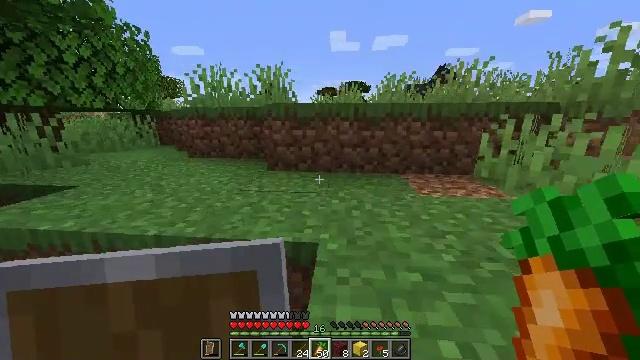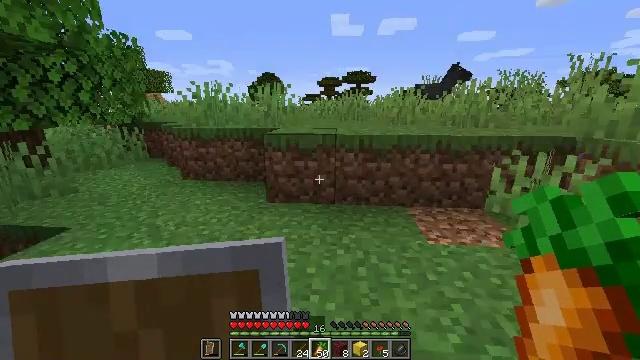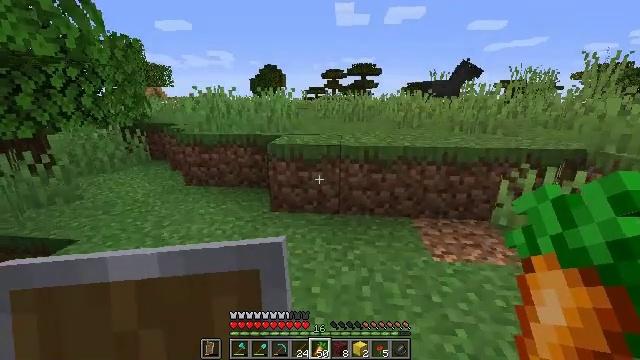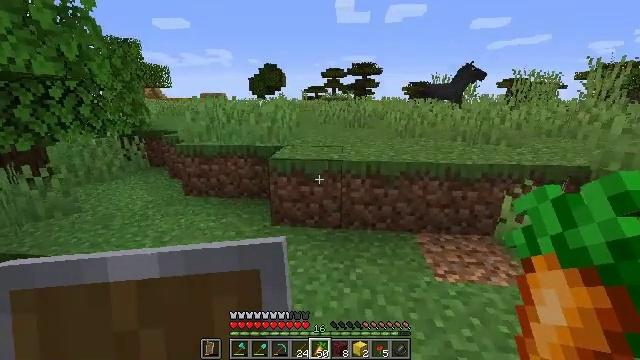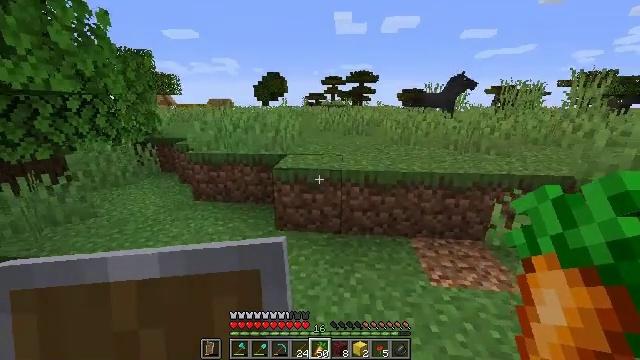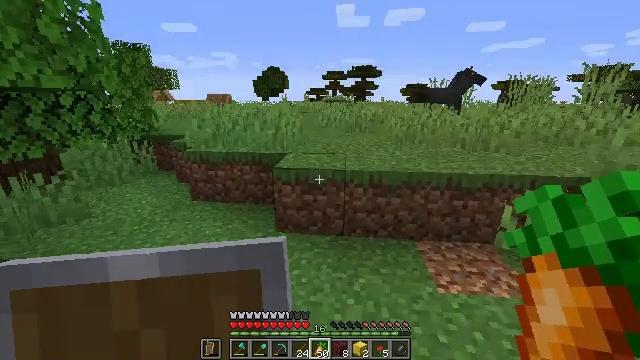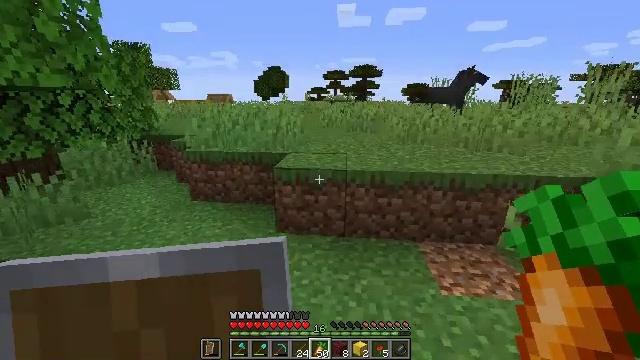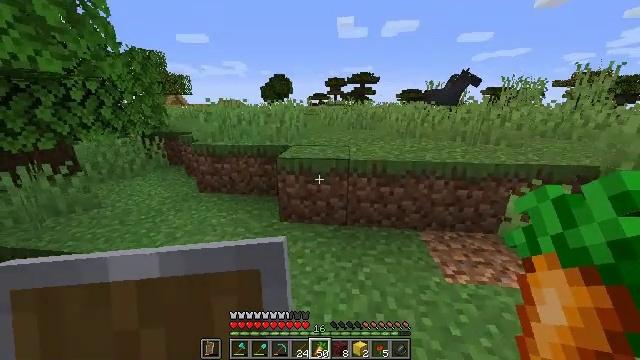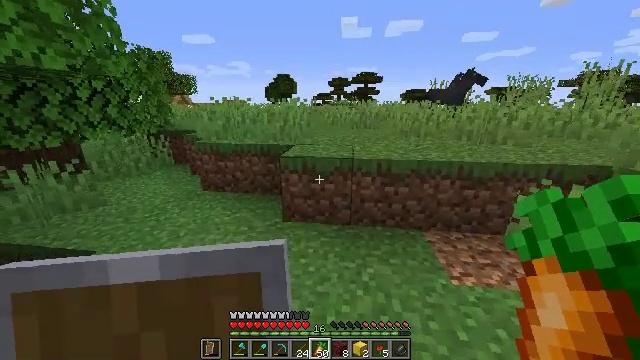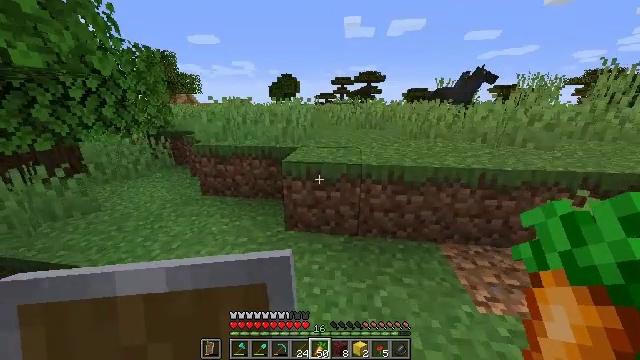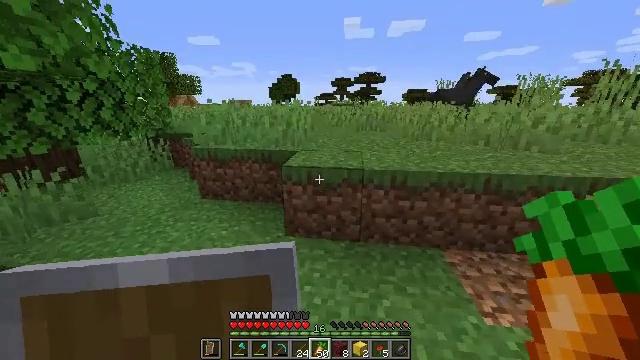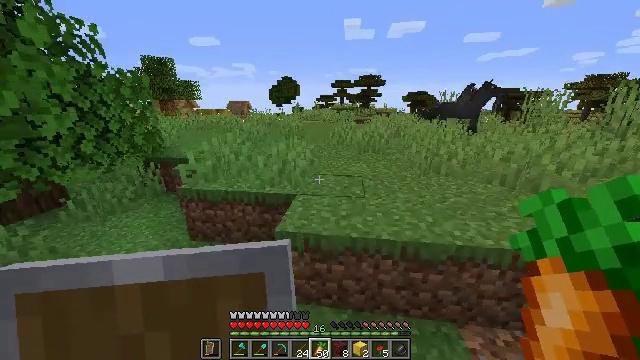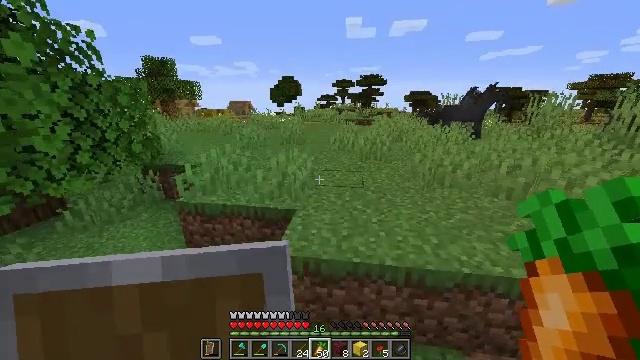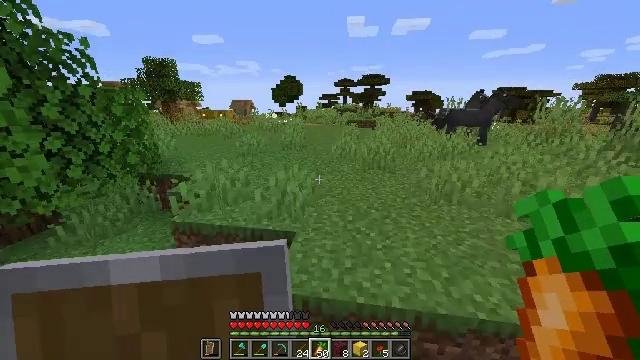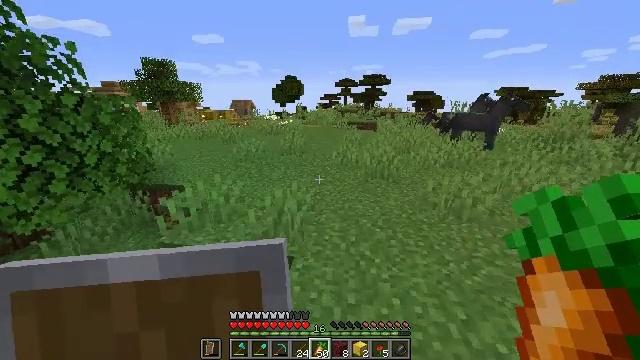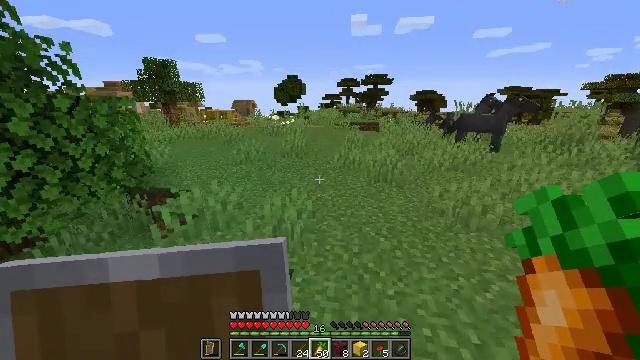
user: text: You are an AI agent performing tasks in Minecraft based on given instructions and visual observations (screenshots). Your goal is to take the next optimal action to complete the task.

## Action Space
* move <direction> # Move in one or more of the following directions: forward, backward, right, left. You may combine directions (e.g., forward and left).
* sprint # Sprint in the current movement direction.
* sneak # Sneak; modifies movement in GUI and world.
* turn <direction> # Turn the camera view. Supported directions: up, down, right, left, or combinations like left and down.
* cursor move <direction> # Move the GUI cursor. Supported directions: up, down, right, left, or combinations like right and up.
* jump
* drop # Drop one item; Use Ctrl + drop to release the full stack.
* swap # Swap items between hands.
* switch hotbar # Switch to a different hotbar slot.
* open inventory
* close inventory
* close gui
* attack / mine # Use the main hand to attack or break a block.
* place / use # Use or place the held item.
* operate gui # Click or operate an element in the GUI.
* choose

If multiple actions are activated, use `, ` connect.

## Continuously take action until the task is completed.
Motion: motion action
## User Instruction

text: Remove a carrot from the inventory.
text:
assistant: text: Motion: move forward, sprint, jump
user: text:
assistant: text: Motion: move forward, sprint, turn down, jump
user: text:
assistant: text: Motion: move forward, sprint, jump
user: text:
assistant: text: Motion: move forward, sprint, jump
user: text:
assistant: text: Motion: move forward, sprint, jump
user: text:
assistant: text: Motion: move forward, sprint, jump
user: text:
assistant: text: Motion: move forward, sprint, jump
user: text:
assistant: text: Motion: move forward, sprint, jump
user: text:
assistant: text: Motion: move forward, sprint, jump
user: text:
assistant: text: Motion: move forward, sprint, jump
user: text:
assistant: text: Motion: move forward, sprint, jump
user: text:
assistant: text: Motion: move forward, sprint, jump
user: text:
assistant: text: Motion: move forward, sprint, jump
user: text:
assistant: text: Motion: move forward, sprint, jump
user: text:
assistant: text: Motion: move forward, sprint, jump
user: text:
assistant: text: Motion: move forward, sprint, jump
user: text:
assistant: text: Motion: move forward, sprint, turn left, jump
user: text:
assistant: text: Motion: move forward, sprint, turn left and down, jump
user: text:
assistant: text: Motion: move forward, sprint, turn left, jump
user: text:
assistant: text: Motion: move forward, sprint, jump
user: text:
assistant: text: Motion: move forward, sprint, jump
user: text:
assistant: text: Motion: move forward, sprint, jump
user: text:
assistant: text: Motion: move forward, sprint, jump
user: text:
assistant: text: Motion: move forward, sprint, jump
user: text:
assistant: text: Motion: move forward, sprint, turn right, jump
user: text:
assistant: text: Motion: move forward, sprint, turn right, jump
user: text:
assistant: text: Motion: move forward, sprint, jump
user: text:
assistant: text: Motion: move forward, sprint, jump
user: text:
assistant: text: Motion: move forward, sprint, jump
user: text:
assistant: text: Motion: move forward, sprint, turn left, jump